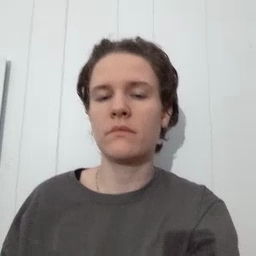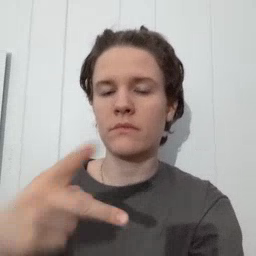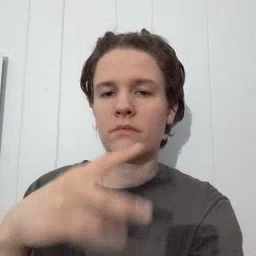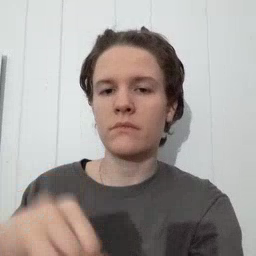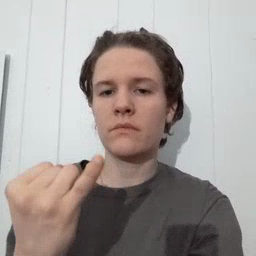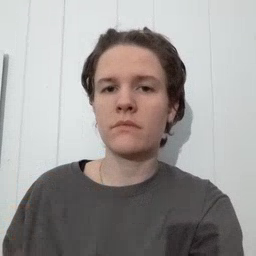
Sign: pajamas